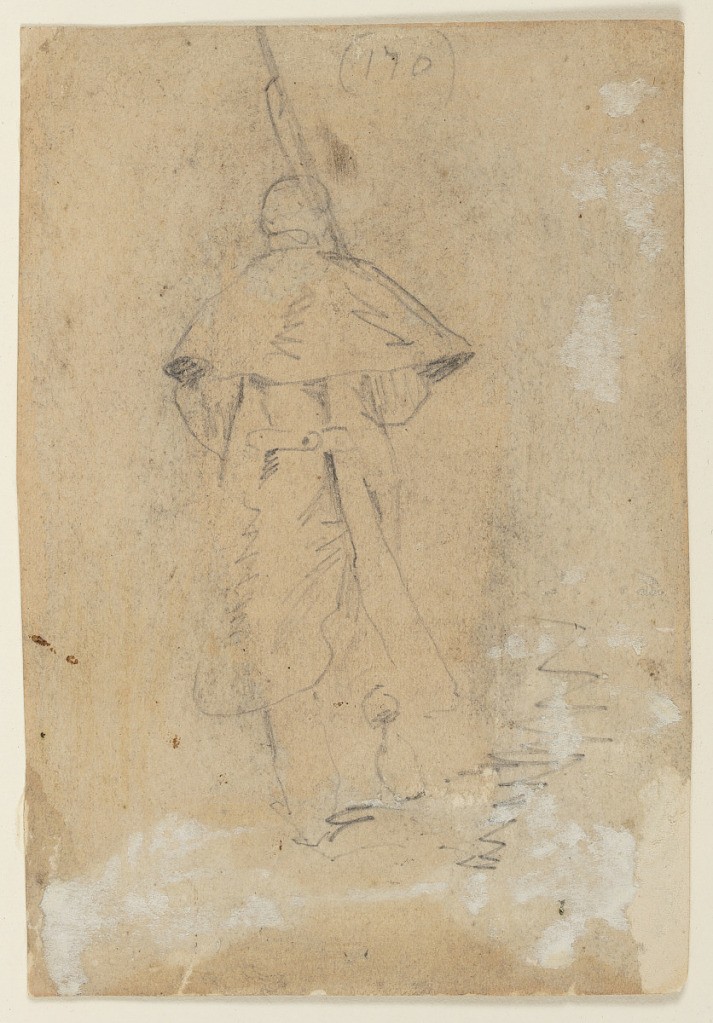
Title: Soldier Marching
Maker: Winslow Homer, American, 1836–1910
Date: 1862
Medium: Graphite on paper, laid down
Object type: Drawing
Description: Vertical view of a sentry, carrying a rifle with fixed bayonet.